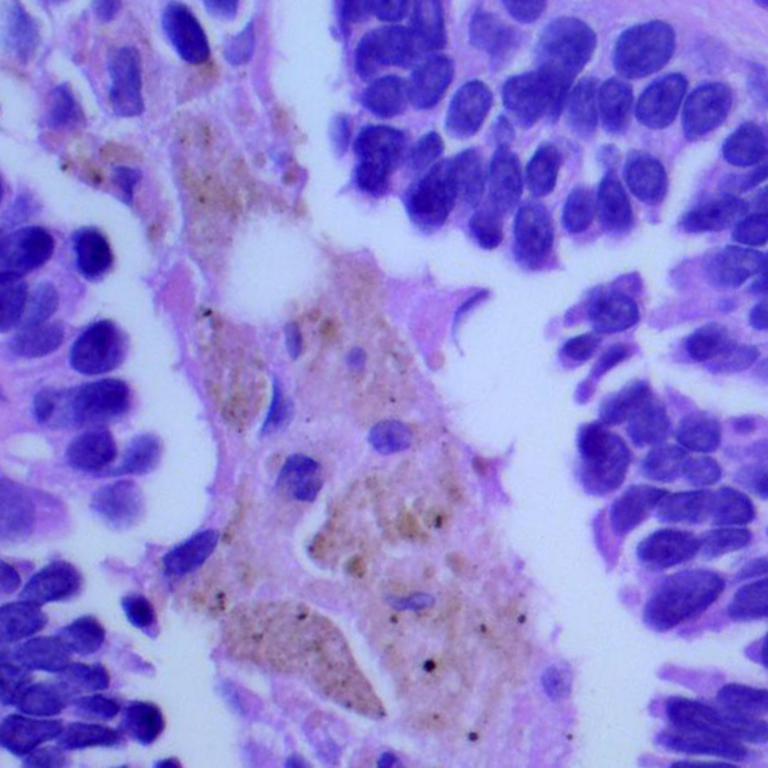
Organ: lung
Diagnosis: adenocarcinomas